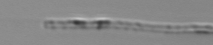
Label: Leptocylindrus